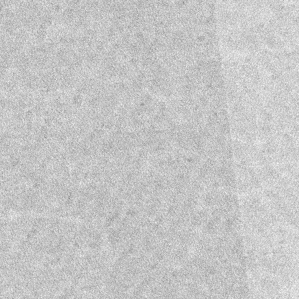
Label: frost